Field crop: maize
Growth stage: 1
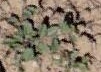
Species: convolvulus